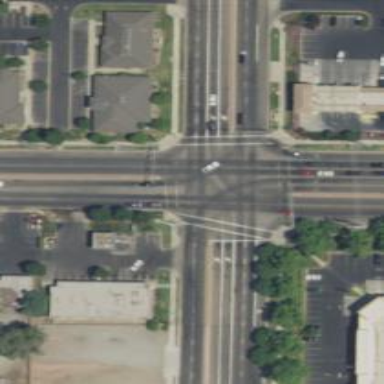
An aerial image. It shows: Crossing with marked lines on the road.